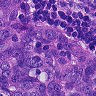
Metastatic tissue present: yes